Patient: sex M, age 46
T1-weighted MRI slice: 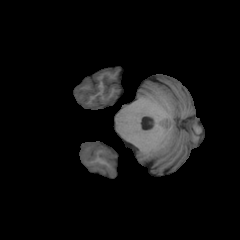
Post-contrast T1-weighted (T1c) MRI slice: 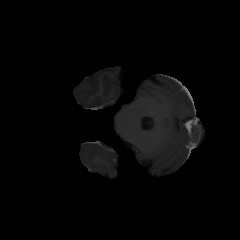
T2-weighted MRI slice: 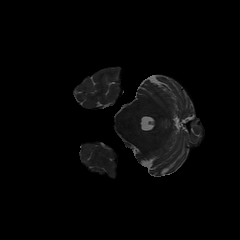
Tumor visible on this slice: no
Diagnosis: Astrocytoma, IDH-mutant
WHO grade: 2